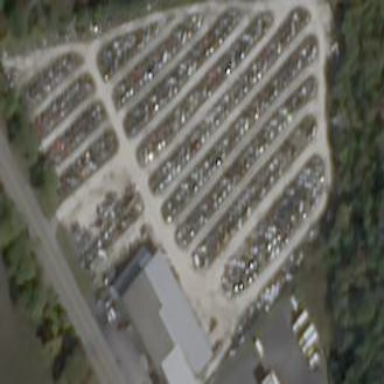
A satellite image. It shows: Scrap yard located in industrial area.